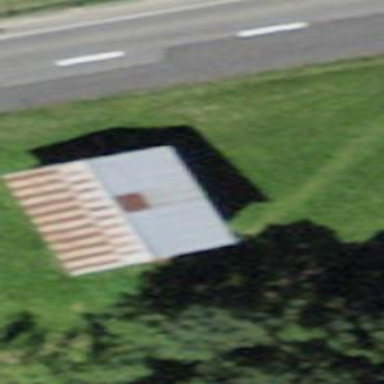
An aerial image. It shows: Shed.